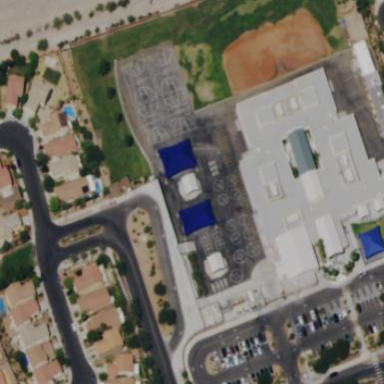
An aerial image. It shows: School.